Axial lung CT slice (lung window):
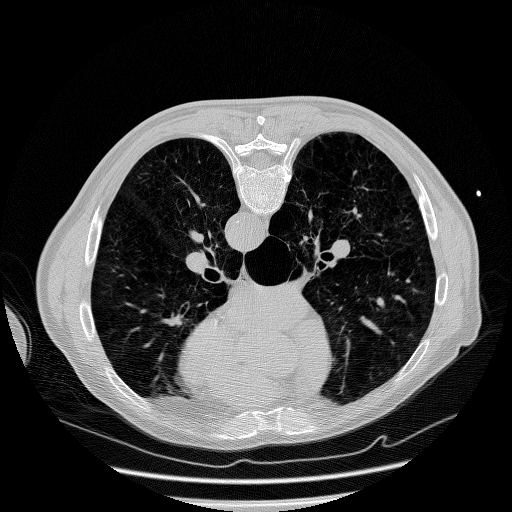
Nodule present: no